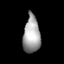
Tissue: lung
Cell type: Endothelial cells
Senescence score: 0.6047
Nuclear area (px): 616
Mean DAPI intensity: 163.054